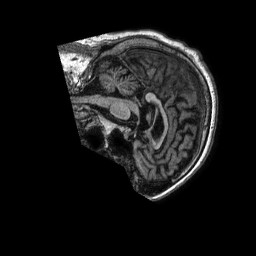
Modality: T1w
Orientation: sagittal
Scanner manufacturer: philips
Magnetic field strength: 1.5 T
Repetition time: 0.008323 s
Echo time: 0.003817 s